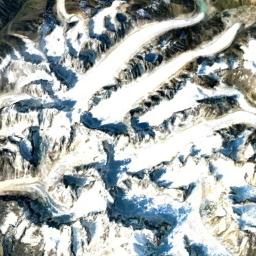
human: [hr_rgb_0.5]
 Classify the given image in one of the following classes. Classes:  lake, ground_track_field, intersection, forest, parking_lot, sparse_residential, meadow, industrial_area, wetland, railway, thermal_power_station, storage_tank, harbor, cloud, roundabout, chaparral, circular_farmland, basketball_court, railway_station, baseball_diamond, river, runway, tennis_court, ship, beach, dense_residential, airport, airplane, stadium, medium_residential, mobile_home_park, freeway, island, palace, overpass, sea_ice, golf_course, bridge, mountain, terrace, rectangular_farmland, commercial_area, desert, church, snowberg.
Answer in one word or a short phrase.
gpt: snowberg